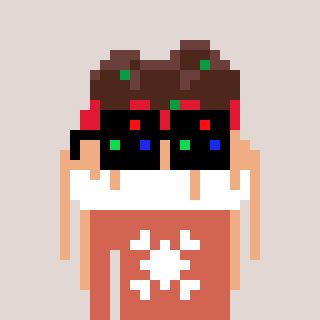
a pixel art character with square black sunglasses, a spaghetti-shaped head and a peachy-colored body on a warm background